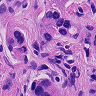
Metastatic tissue present: yes